Interaction volume radius: 10 \u00c5
Interaction volume height: 10 \u00c5
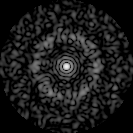
Disorder parameter: 0.8519